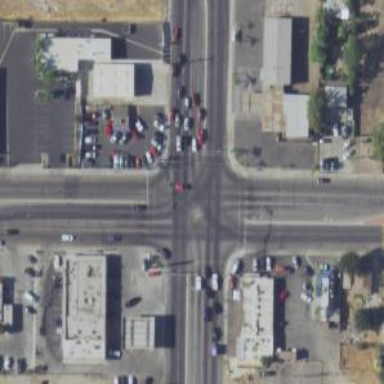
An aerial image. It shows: Crossing on the road.